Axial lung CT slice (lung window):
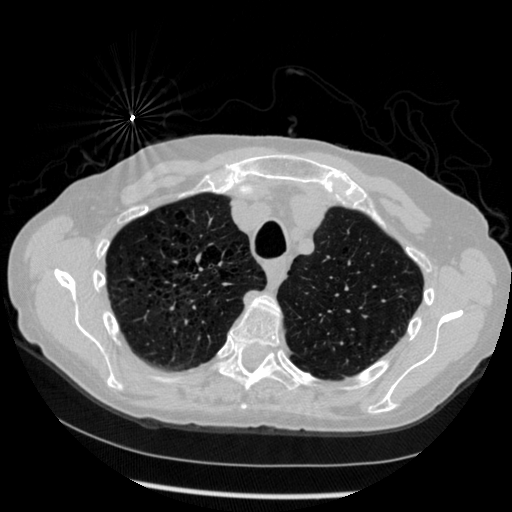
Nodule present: no